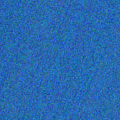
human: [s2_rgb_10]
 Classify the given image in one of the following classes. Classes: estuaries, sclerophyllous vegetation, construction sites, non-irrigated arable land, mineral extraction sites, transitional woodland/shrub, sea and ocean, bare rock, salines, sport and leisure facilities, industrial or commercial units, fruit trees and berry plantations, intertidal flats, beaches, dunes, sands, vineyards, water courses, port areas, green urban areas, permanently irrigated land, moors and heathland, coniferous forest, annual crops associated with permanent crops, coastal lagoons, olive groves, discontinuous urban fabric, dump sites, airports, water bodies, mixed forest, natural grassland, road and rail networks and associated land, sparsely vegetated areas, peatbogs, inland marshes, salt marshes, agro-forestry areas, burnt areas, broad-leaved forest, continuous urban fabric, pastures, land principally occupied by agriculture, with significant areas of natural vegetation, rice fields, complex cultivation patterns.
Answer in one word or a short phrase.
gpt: sea and ocean